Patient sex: M
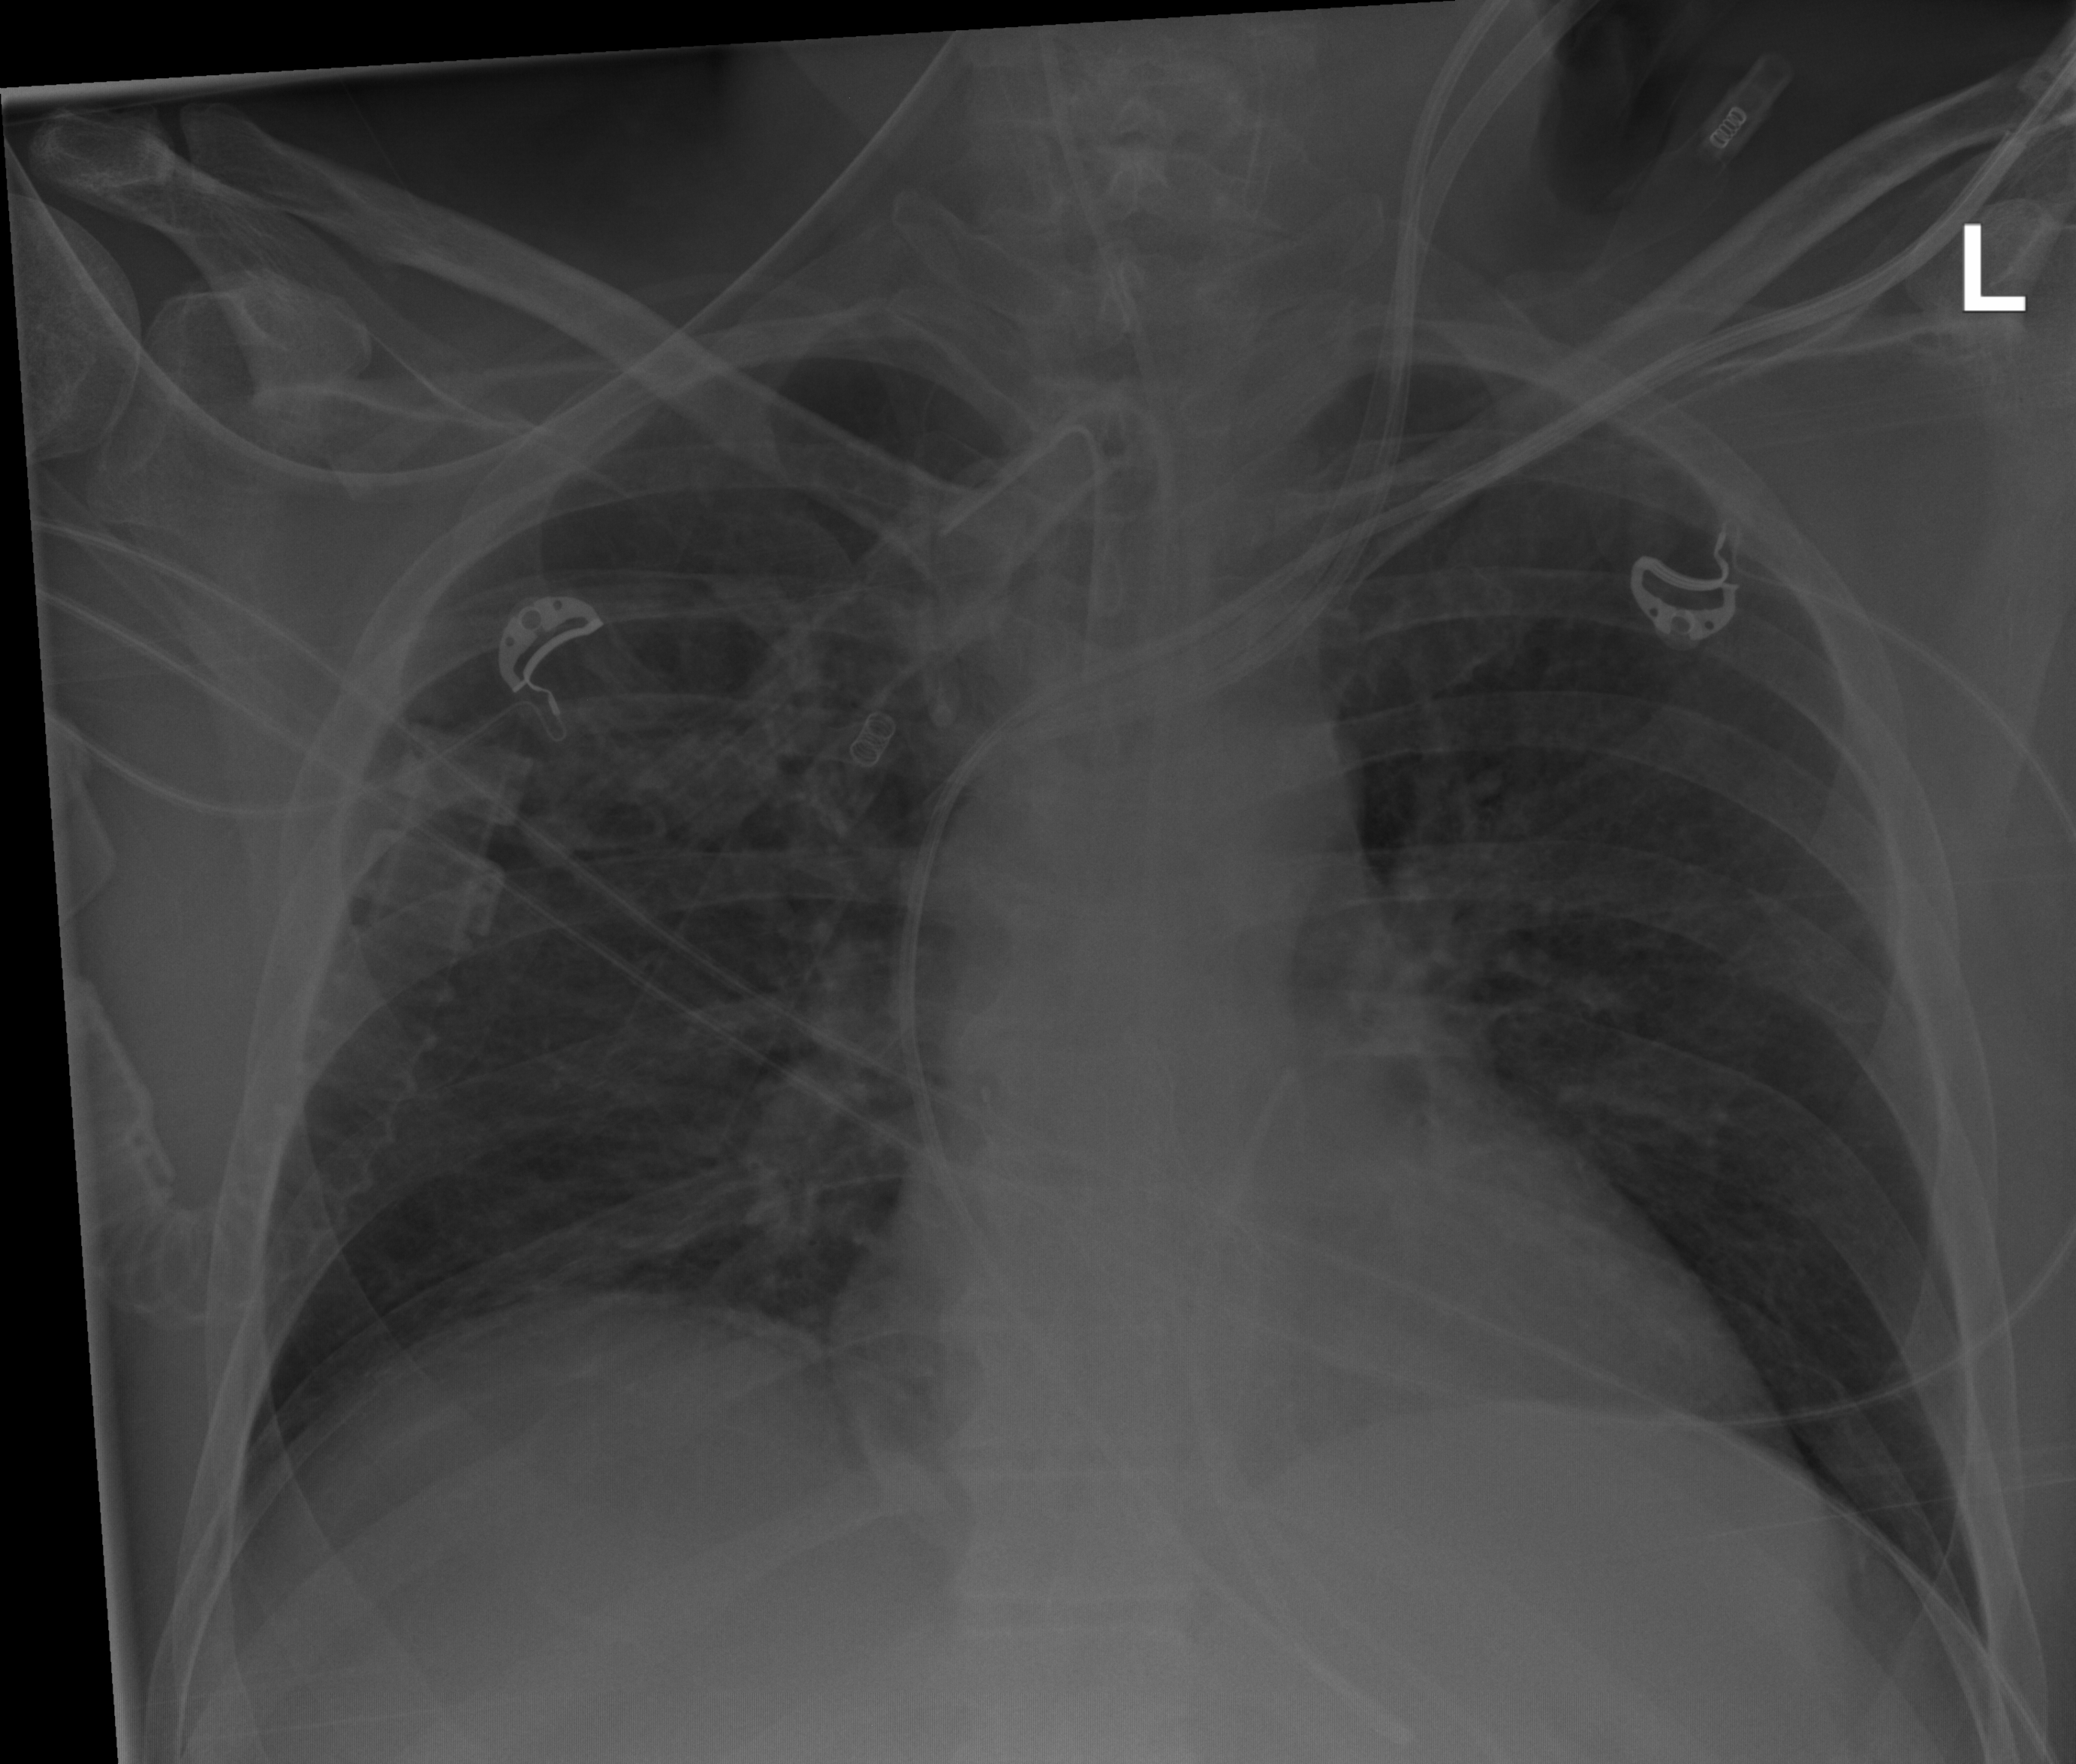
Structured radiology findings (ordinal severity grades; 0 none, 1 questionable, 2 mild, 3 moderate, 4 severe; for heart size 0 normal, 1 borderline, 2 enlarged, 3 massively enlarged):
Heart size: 1
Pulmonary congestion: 0
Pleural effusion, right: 0
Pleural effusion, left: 0
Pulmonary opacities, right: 0
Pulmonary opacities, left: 0
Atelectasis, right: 2
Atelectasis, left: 0